Current action and preconditions to check: trajectory_clear

Your task: For each precondition in the list above, predict whether it will hold at this action.

Consider the current scene as observed from the mobile robot's camera, and analyze the predicted future states of all dynamic agents (e.g., people, animals, vehicles, or any moving entities) within the NEXT SECOND.

IMPORTANT: Only answer "very likely" if you are absolutely certain—based on strong, clear evidence—that a dynamic agent will violate the precondition in the predicted future state. Do NOT answer "very likely" for unlikely, ambiguous, or low-probability risks.

Ask yourself for each precondition: Is there a high probability, with clear and convincing evidence, that the predicted future states of any dynamic agent will interfere with the predicted future state of the currently executing action within the NEXT SECOND, causing that precondition to fail?

Assess the risk level based on these predictions. Use "likely" or "very likely" if motions create a clear risk of interference.

Use "neutral" or "improbable" if agents are nearby but their predicted paths are clearly diverging or non-conflicting.

Failure Risk Categories: "very improbable", "improbable", "neutral", "likely", "very likely"

Answer Format: Output ONLY the probability_of_failure value from these categories: "very improbable", "improbable", "neutral", "likely", "very likely"

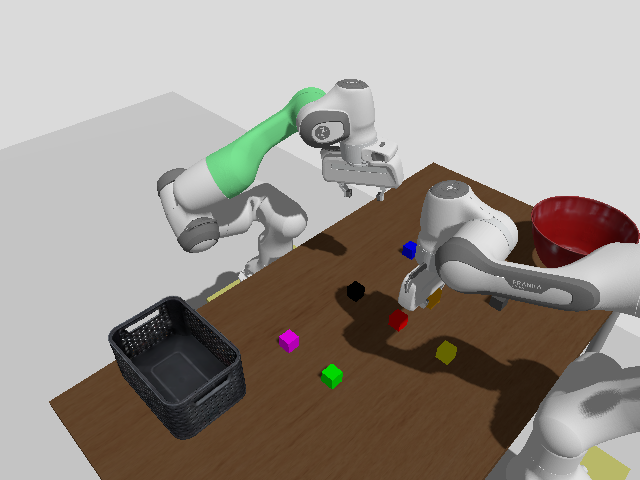

Answer: very improbable